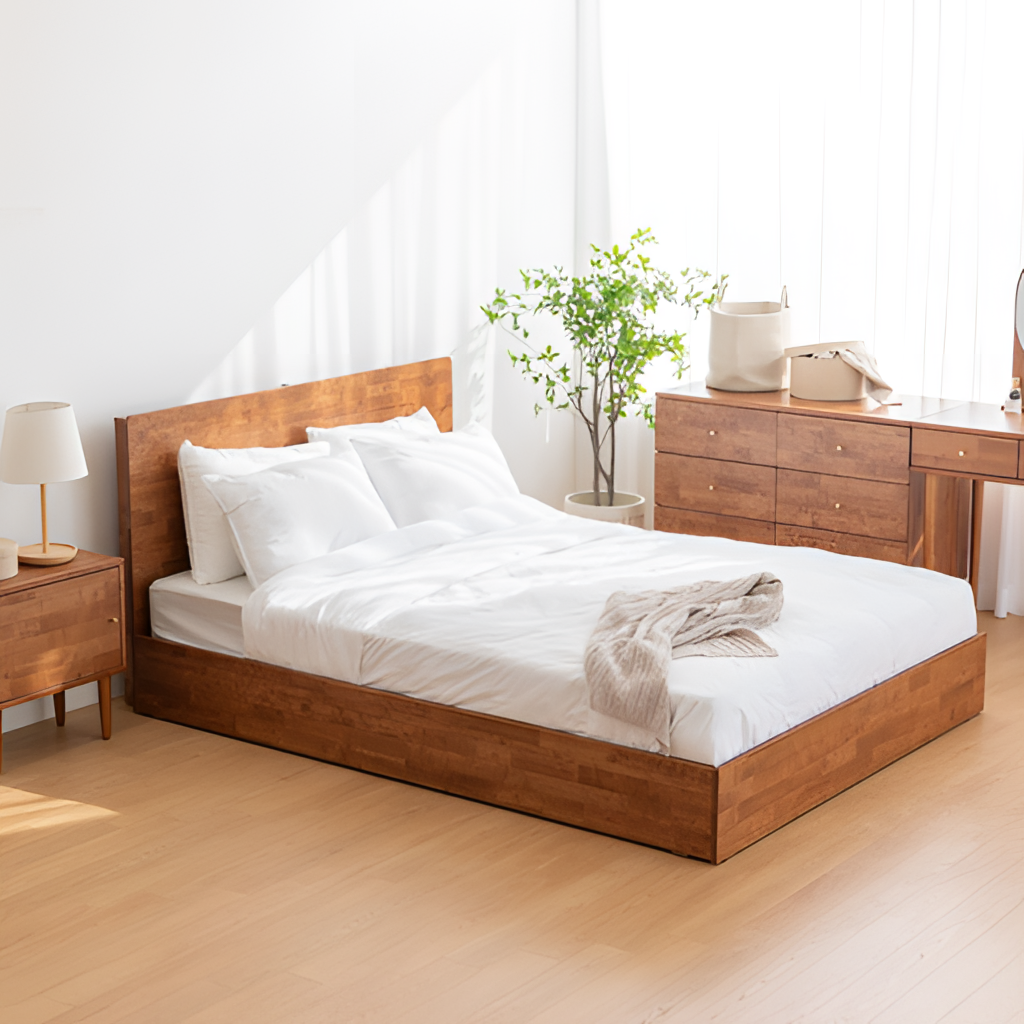
bedroom, brown wood bed, wood flooring, with plank pattern, minimalist, paint wallpaper, with solid pattern